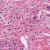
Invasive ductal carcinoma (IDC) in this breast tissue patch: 1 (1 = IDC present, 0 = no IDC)